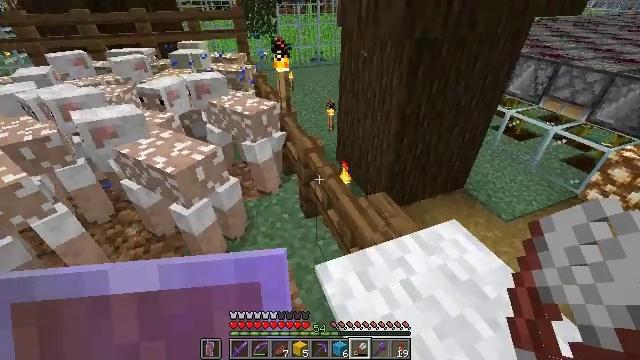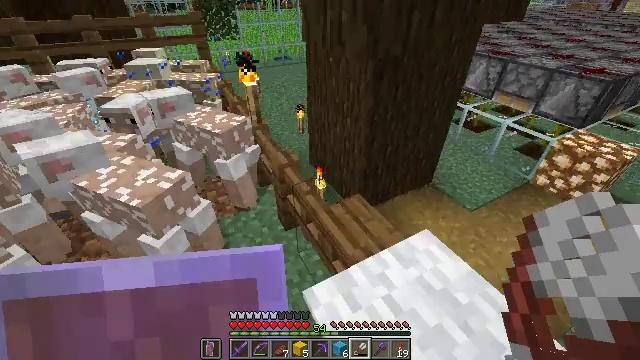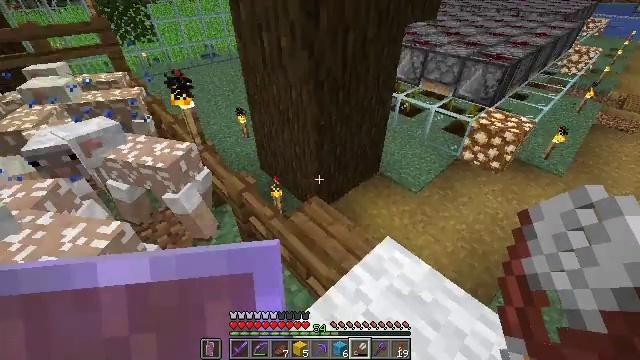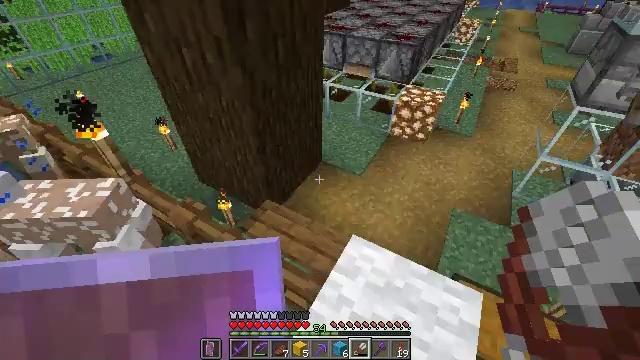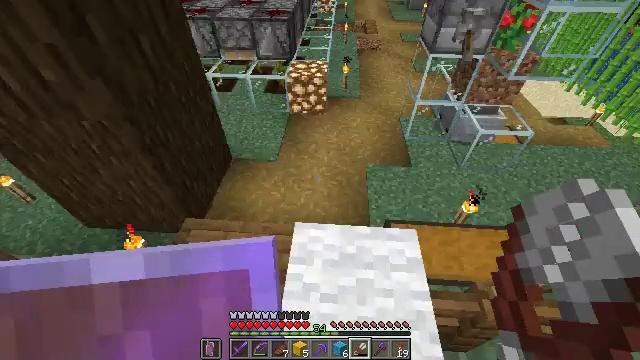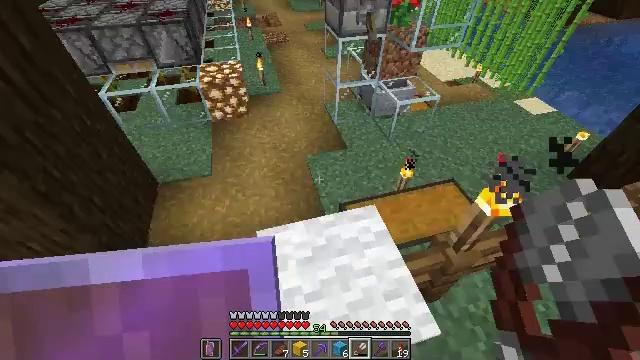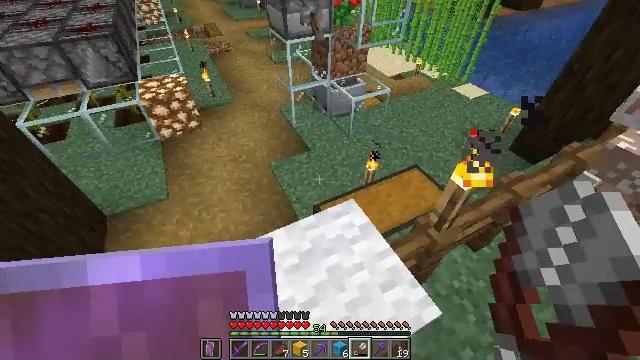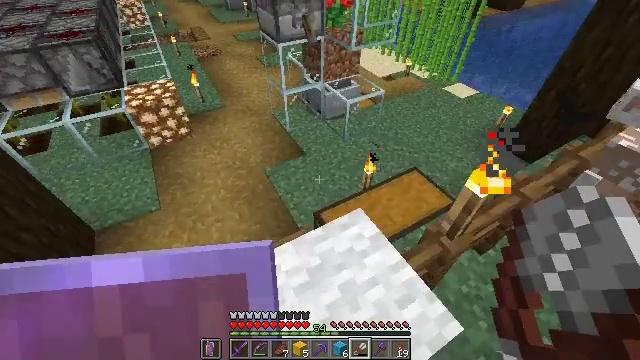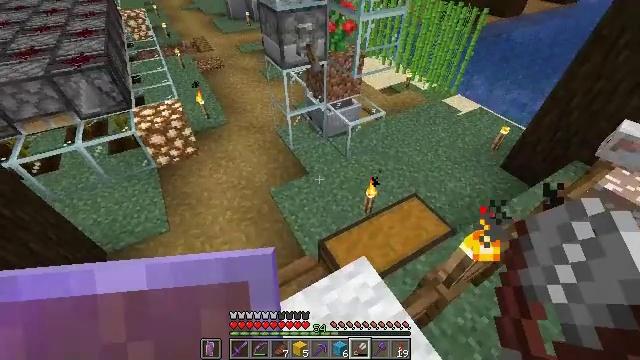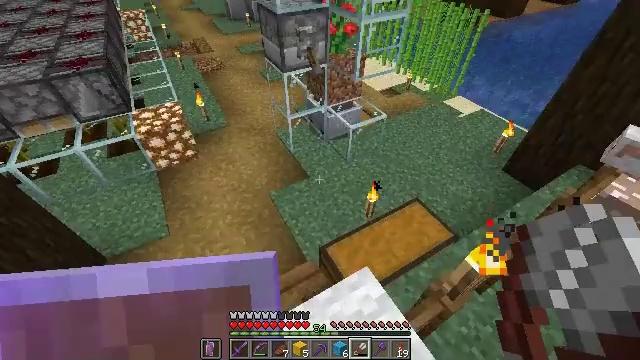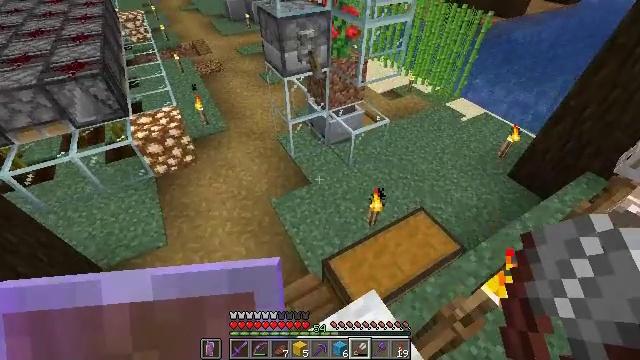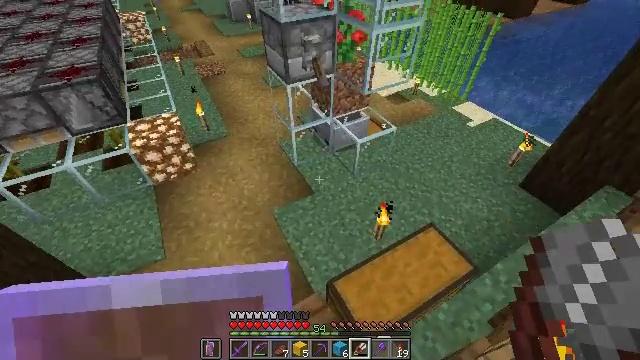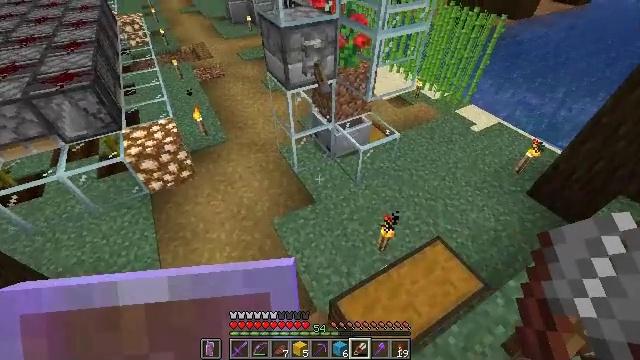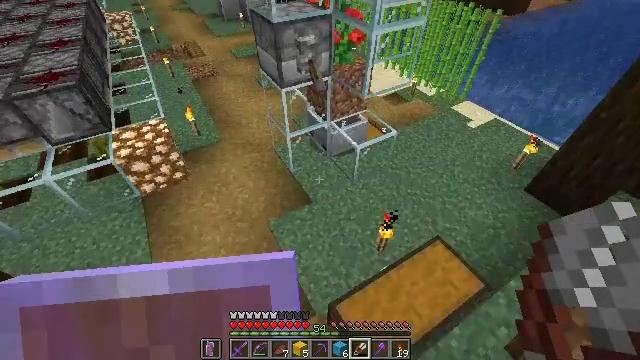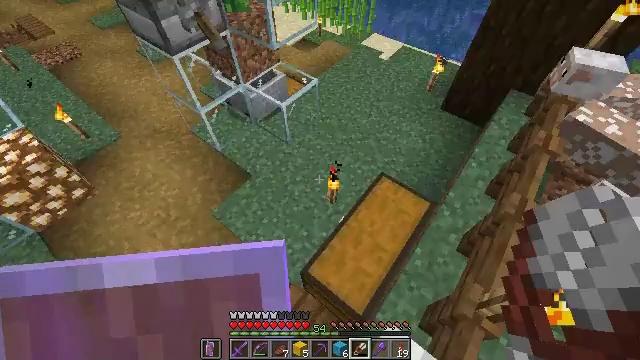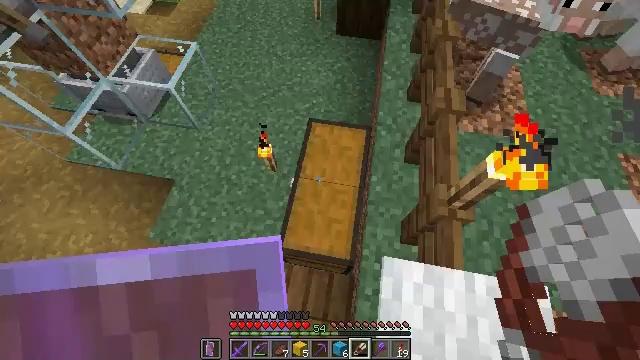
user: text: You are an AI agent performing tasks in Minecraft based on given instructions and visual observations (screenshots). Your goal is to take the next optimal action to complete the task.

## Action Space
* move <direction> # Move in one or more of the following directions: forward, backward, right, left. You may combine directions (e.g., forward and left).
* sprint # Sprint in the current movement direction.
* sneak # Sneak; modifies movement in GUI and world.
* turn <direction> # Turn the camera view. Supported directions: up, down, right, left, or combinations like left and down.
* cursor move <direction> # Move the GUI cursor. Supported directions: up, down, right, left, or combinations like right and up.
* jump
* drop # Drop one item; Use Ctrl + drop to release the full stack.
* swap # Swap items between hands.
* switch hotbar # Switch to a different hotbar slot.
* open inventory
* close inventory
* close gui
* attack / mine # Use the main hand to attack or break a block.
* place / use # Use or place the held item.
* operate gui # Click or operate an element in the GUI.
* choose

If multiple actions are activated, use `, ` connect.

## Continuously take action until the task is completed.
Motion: motion action
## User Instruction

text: Kill mobs.
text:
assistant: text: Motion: move forward, turn right and down, jump
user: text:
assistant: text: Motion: move forward, turn right and down, jump
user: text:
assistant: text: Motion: move forward, turn right and down
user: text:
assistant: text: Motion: move forward, turn right and down
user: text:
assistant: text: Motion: move forward, turn right
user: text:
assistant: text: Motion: move forward, turn right and up
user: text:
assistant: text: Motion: move forward, turn right
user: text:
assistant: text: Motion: move forward
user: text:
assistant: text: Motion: move forward
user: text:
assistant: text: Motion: move forward
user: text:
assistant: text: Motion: move forward
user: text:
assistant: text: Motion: move forward
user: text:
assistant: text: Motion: move forward, turn right
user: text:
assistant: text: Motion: move forward, turn right and down
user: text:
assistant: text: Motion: move forward, turn right and down
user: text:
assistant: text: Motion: turn right and down
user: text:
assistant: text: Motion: turn right and down
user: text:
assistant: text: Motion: turn right
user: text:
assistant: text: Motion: turn right
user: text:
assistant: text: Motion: turn right
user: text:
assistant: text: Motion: turn up
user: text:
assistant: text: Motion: turn left and up
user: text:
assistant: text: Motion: turn left and up
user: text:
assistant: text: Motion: no_op
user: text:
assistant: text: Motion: no_op
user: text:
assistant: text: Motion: use / place
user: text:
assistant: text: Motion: use / place
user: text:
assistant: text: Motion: use / place
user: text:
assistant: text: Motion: no_op
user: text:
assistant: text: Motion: no_op